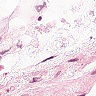
Metastatic tissue present: no